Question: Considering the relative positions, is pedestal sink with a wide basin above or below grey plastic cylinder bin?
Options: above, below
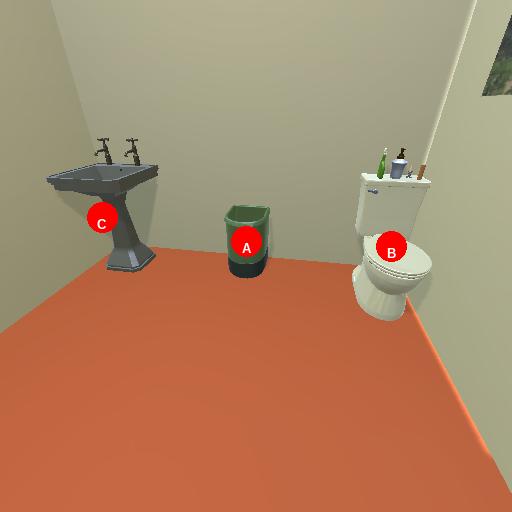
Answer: above